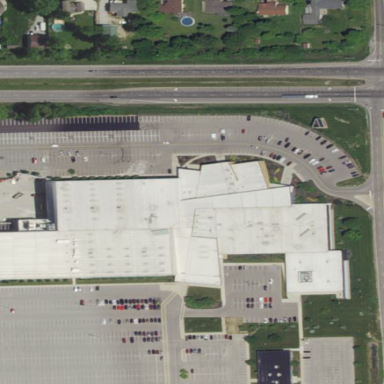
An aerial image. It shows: Building.